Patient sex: M
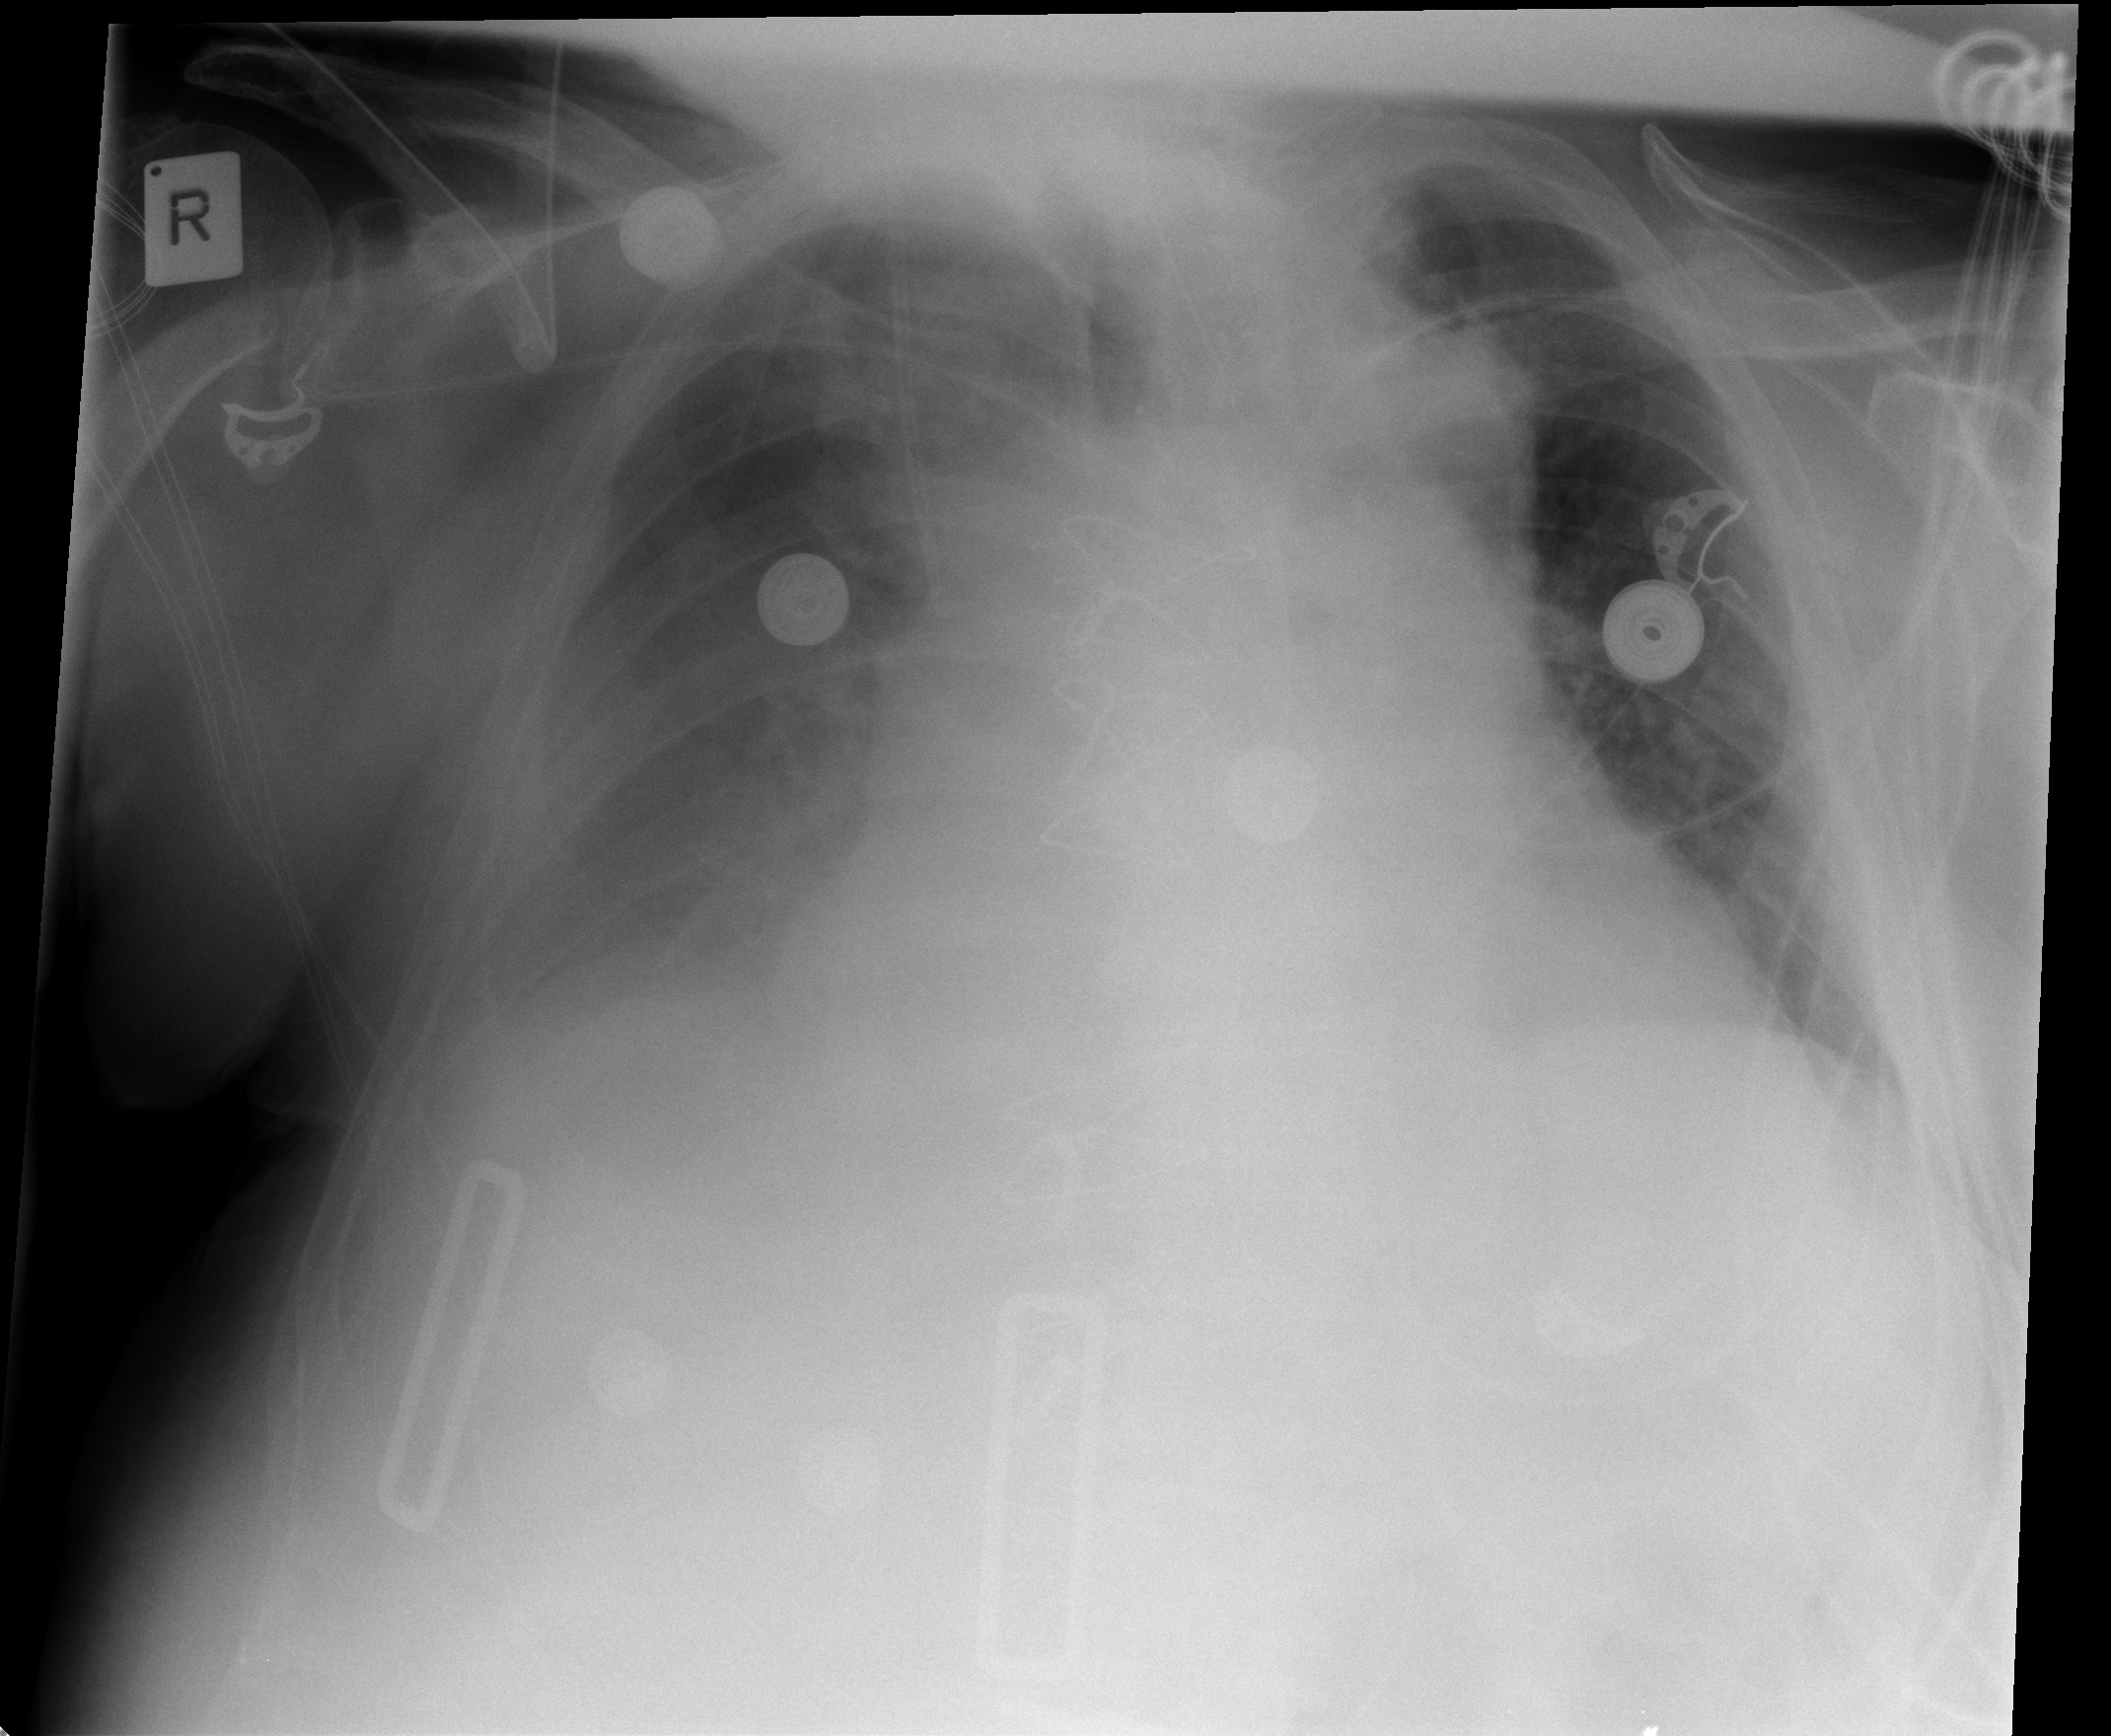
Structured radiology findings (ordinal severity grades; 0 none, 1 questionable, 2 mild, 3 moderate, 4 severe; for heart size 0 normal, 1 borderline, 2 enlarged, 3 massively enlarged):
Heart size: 3
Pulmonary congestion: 2
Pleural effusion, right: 3
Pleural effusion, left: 0
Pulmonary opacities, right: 0
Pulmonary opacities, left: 0
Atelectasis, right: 2
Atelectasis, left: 2